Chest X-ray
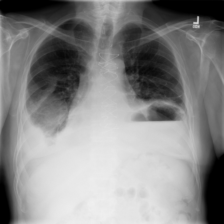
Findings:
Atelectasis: negative
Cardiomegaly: negative
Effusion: positive
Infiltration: negative
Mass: positive
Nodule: negative
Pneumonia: negative
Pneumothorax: negative
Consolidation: negative
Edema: negative
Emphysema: negative
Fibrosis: negative
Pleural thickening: negative
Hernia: positive